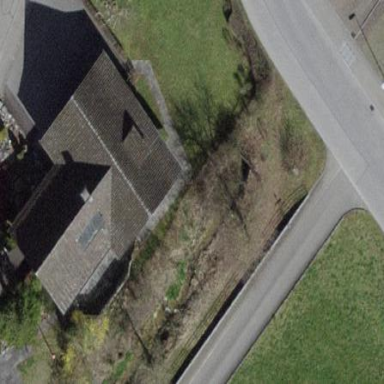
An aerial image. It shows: Building with tiled roof.